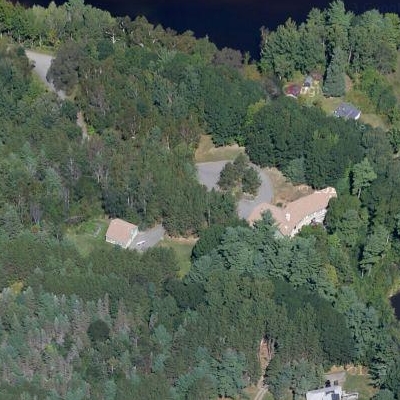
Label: eForest